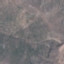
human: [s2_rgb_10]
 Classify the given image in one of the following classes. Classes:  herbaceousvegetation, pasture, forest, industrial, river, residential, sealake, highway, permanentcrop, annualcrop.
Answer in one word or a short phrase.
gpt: HerbaceousVegetation